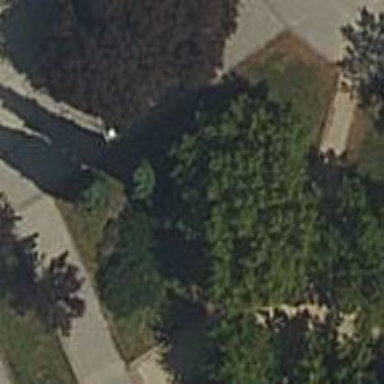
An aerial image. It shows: Garden with kerb border.